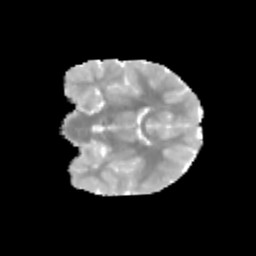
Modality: MD
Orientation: coronal
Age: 9
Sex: male
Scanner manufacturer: siemens
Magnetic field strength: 3 T
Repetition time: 3.8 s
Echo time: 0.07 s